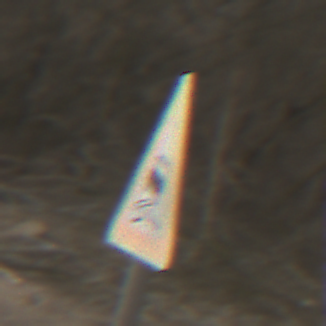
Verkehrszeichen: SchleuderOderRutschgefahr
Umgebung: Outdoor, Nature
Tageszeit: MorningAfternoon
Wetter: PartlyCloudy
Licht: Natural
Jahreszeit: Winter
Kontrast: MediumContrast